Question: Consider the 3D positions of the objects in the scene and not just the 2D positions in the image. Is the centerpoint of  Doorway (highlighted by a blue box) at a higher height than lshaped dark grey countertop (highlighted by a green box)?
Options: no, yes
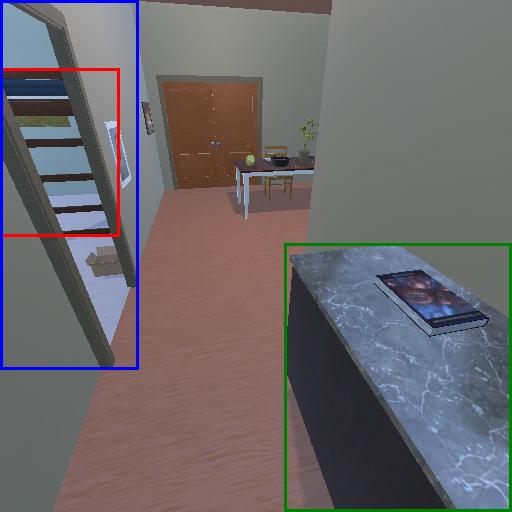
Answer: no